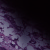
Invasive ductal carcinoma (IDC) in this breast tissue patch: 0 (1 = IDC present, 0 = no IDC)